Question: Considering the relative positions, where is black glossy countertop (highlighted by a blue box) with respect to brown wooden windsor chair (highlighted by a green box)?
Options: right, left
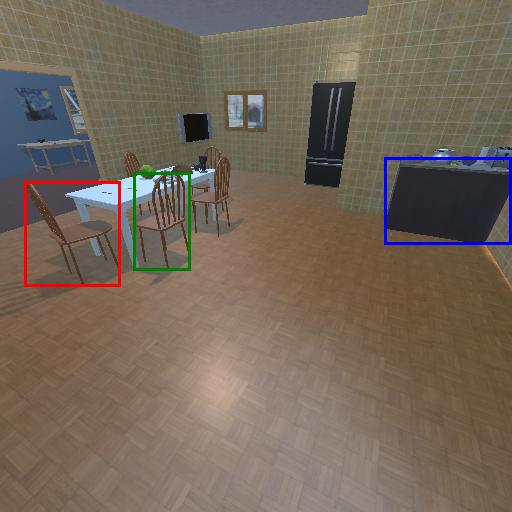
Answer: right